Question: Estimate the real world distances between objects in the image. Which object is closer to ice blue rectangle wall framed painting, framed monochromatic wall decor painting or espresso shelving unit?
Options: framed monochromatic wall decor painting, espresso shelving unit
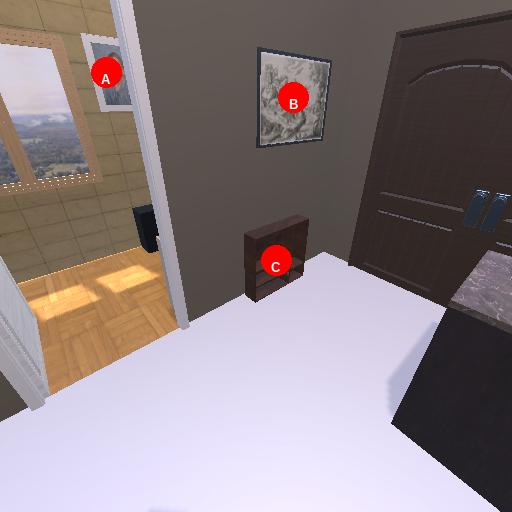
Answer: framed monochromatic wall decor painting